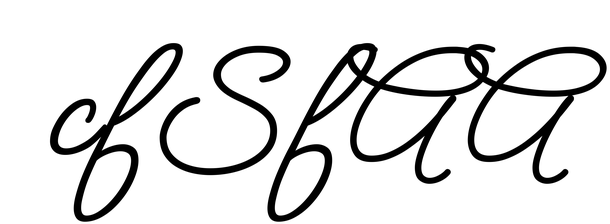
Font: MeowScript-Regular